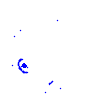
Particle: electron